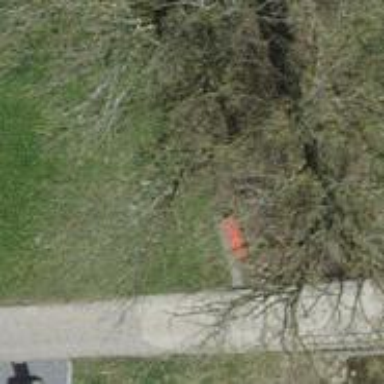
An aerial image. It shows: Red bench.